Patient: sex M, age 48
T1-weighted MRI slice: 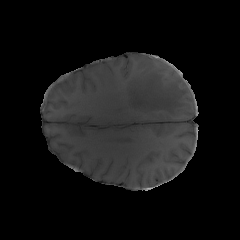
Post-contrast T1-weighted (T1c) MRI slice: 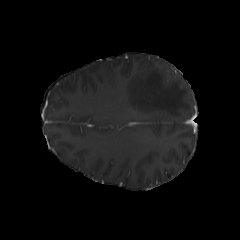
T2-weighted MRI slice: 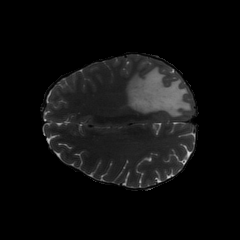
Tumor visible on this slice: yes
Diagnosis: Glioblastoma, IDH-wildtype
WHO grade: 4